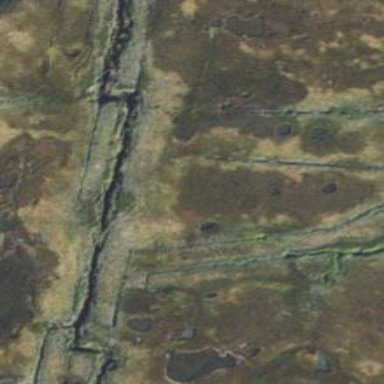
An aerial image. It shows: Natural water ditch.